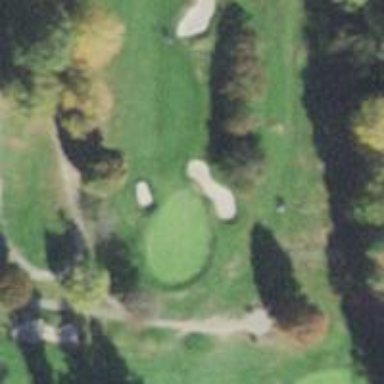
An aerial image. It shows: Golf hole.